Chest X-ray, PA view. Patient: 25 years old, sex M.
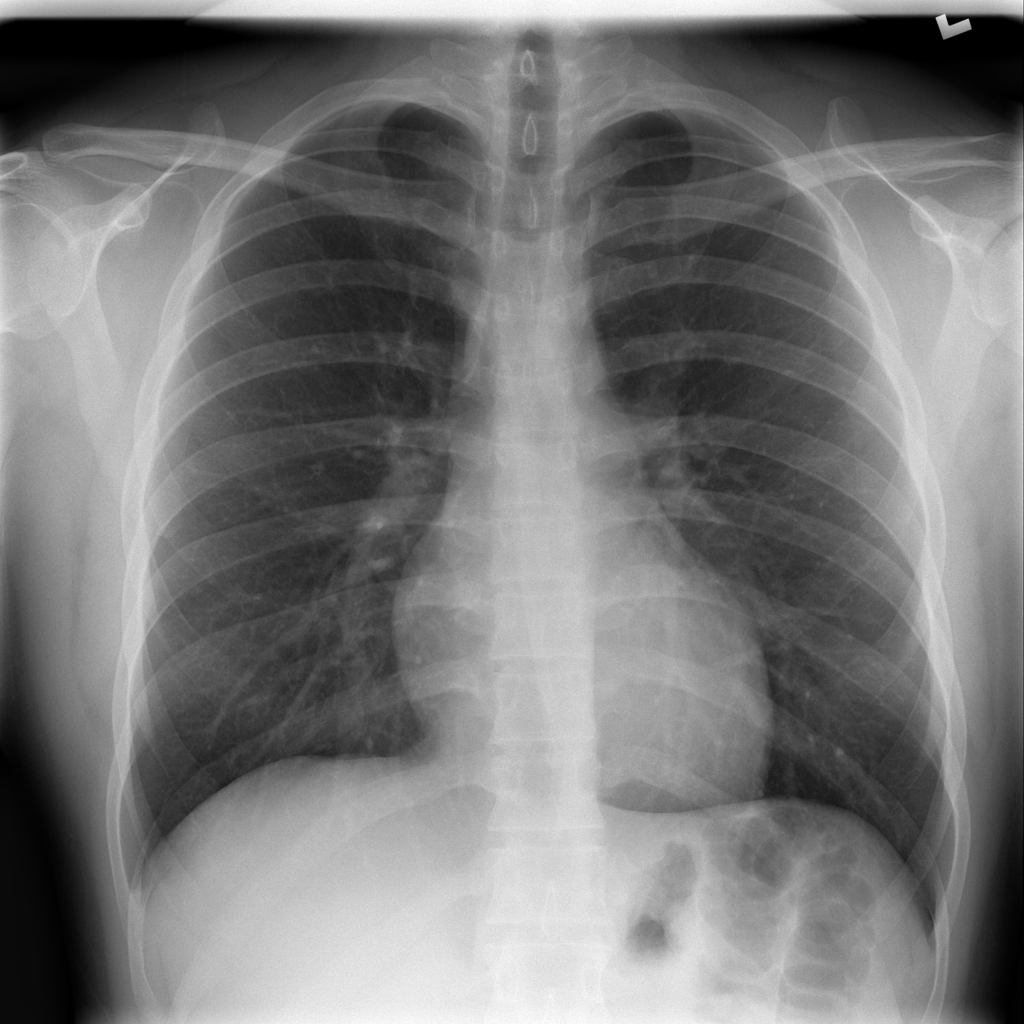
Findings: No Finding